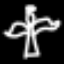
Label: angel